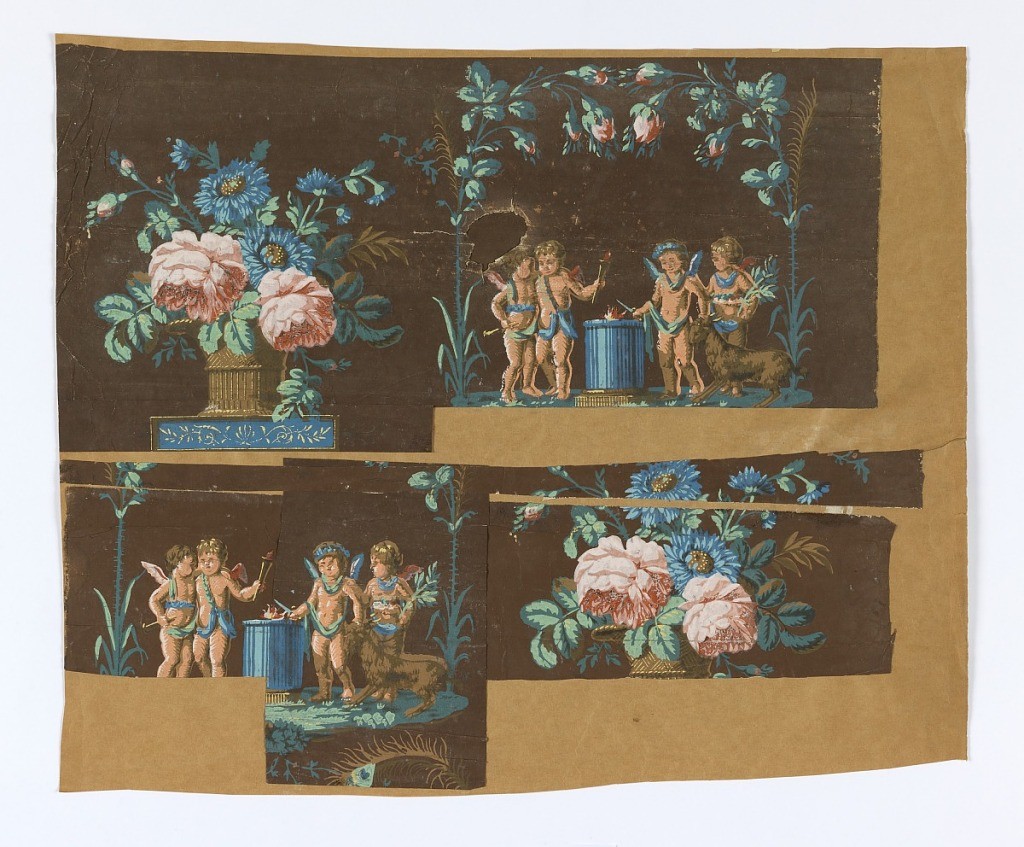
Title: Sidewall
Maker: Jean-Baptiste Réveillon, French, 1725–1811
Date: ca. 1795
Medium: Block-printed on handmade paper
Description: Floral bouquet in a basket with arching peacock feathers, alternating with four putti and a goat surround a burning alter. Painted in polychrome on a deep brown ground.